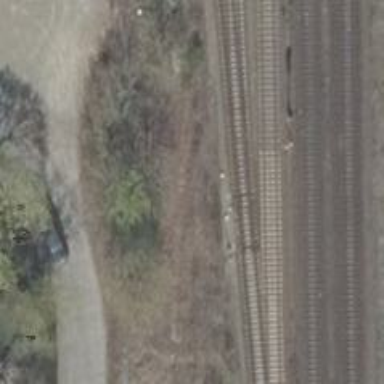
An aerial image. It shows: Railway switch.